Question: I'm having a problem using the treeview. I need a listbox, that can have multiple columns, that i can display data, collected from a SQL database. My problem with the treeview is that is first column name, can't be changed.
'''
table = ttk.Treeview(frame2, columns=['widgets'])
table.heading('widgets', text='Item')
table.pack()
'''
You would imagin that this, would create a treeview with one column, and then rename the header to item. It creates two columns where the last one is called item and the first empty.

Is there a way to change the first comlumn name or is there a better way doing this?
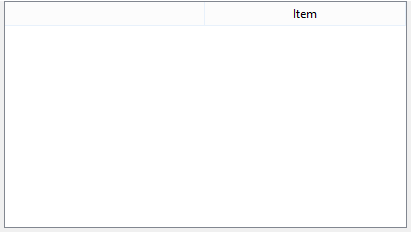
Answer: Use the column identifier '"#0"' to change the heading of the tree column:
'''
table.heading('#0', text='Name')
'''